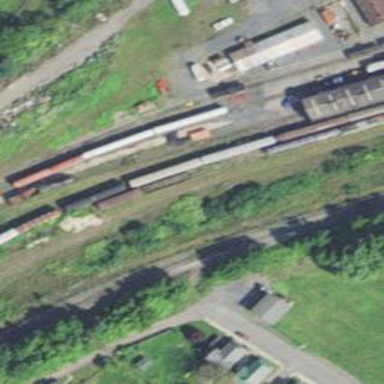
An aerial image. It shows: Preserved railway yard with rail tracks.